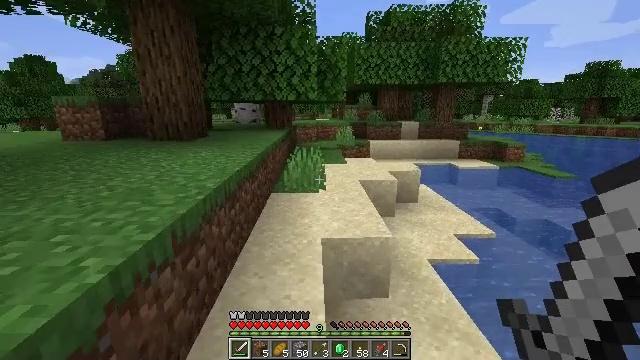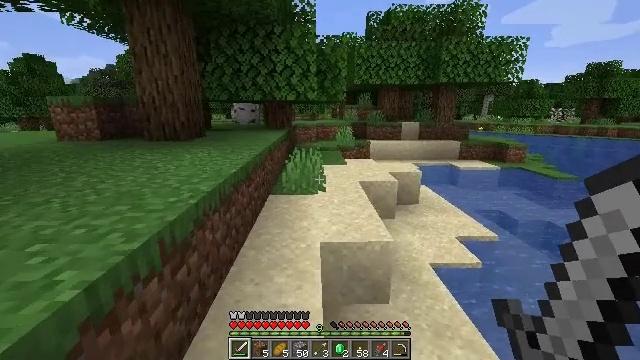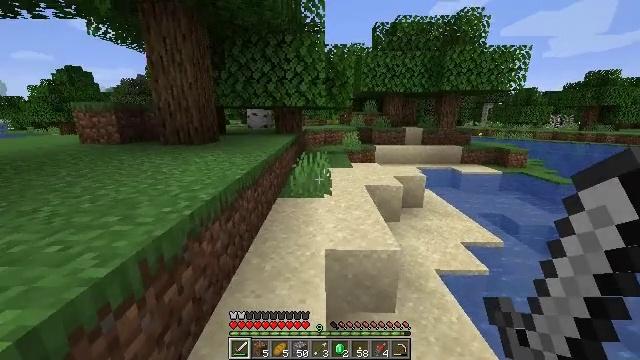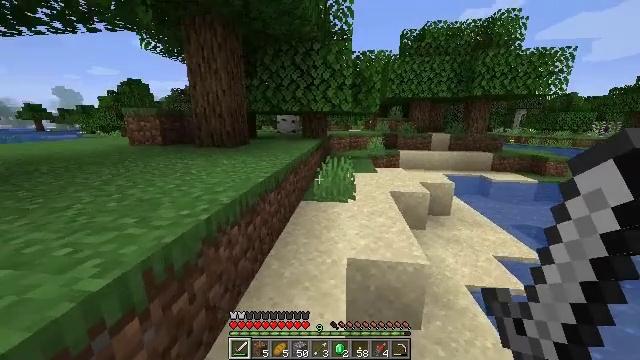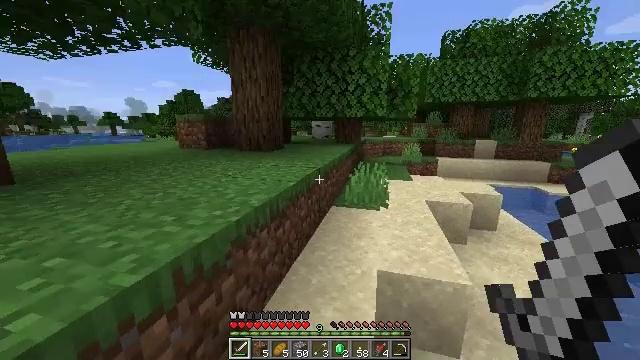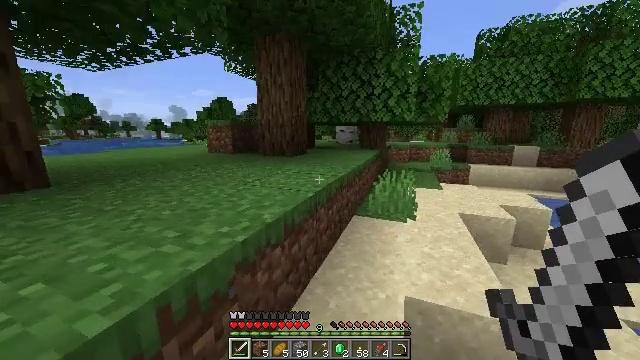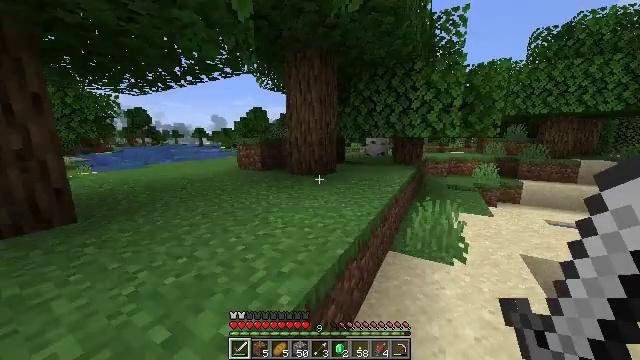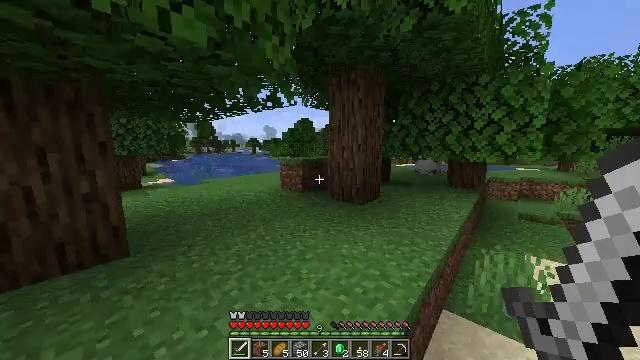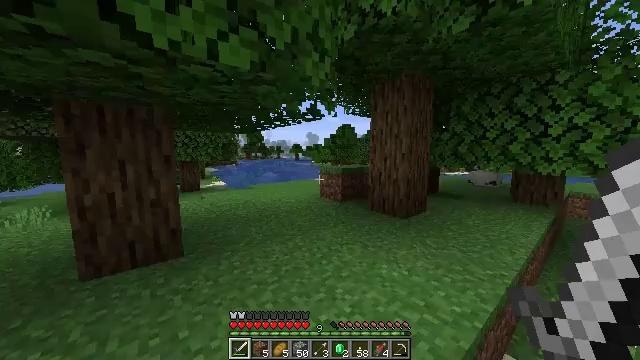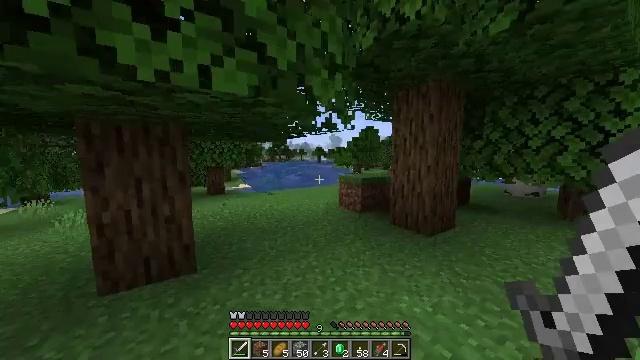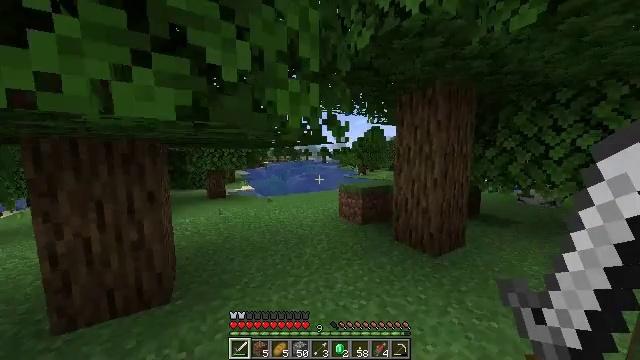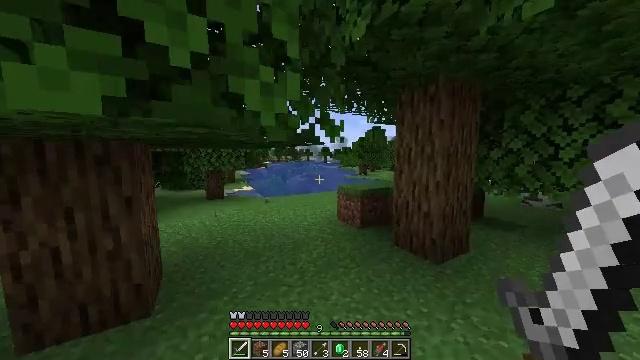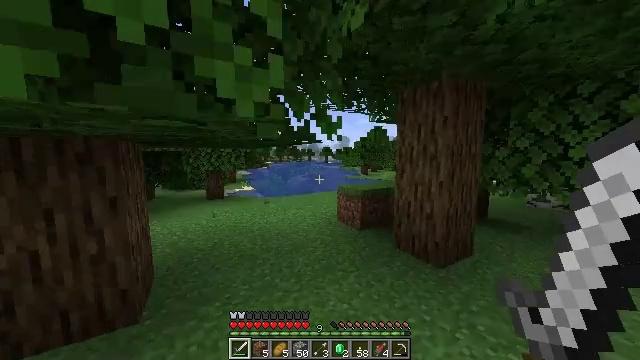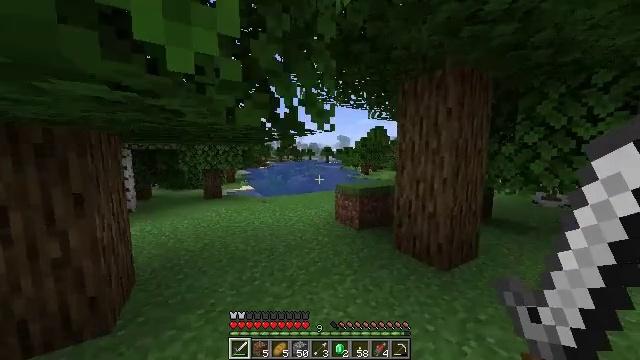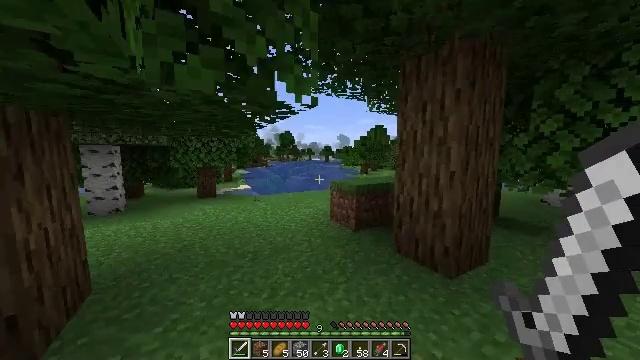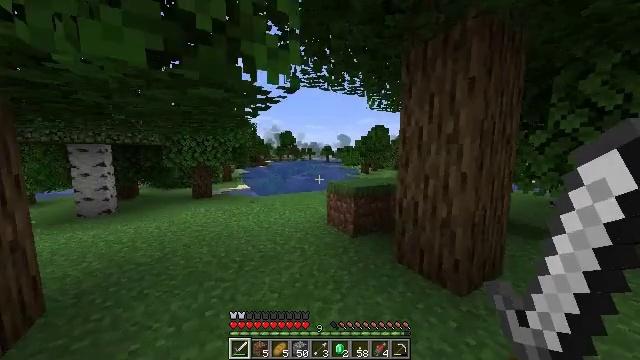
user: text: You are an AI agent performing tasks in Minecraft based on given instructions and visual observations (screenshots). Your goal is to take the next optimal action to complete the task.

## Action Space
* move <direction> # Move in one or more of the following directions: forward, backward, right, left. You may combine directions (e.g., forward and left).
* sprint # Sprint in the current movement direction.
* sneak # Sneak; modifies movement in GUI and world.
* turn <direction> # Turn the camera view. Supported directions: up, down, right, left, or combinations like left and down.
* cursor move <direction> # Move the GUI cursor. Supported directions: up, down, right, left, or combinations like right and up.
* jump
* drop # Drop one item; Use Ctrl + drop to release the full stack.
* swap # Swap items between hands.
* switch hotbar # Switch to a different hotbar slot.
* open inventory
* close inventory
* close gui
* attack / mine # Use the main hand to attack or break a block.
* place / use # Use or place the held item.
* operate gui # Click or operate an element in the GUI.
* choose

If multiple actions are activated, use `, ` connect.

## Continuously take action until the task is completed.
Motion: motion action
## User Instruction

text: Hunt fish.
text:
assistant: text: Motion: move forward
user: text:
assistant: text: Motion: move forward, turn left
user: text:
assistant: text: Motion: move forward, turn left
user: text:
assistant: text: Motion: move forward, turn left and up
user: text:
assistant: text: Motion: move forward, turn left and up
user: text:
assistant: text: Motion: move forward, turn left and up, jump
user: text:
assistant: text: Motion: move forward, turn left and up, jump
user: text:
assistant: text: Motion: move forward, turn left and up, jump
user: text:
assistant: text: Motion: move forward, turn left, jump
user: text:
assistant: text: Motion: move forward, turn left, jump
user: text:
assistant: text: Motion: move forward
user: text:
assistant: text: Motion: move forward
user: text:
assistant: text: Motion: move forward
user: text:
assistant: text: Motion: move forward
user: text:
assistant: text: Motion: move forward
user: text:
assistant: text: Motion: move forward
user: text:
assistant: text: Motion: move forward
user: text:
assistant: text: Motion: move forward
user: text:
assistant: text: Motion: move forward
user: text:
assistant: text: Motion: move forward
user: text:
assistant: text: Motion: move forward
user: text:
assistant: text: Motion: move forward
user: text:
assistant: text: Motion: move forward and move left
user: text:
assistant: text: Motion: move forward and move left
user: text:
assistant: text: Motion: move forward and move left, turn right
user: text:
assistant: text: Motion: move forward and move left, turn right
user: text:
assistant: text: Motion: move forward and move left, turn right
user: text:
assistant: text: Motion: move forward and move left, turn right
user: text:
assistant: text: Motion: move forward, turn right
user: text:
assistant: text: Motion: move forward, turn right